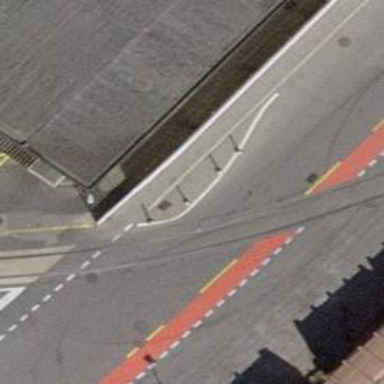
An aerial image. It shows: Level crossing along the railway.